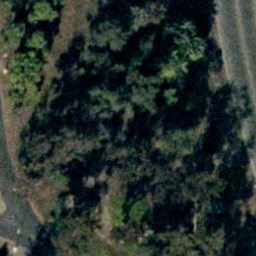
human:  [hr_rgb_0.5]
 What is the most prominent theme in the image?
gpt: forest